Interaction volume radius: 5 \u00c5
Interaction volume height: 15 \u00c5
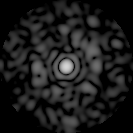
Disorder parameter: 0.8587